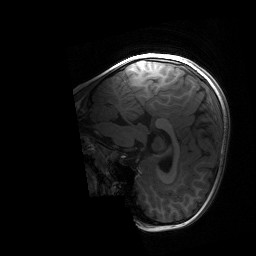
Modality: T1w
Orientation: sagittal
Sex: female
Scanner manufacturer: siemens
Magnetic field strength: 3 T
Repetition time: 1.9 s
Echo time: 0.00243 s